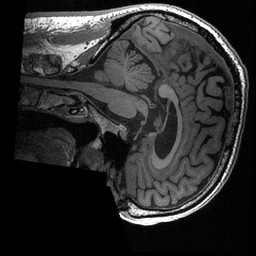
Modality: T1w
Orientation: sagittal
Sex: male
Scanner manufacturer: ge
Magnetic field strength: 3 T
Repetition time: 0.0064 s
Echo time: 0.00281 s